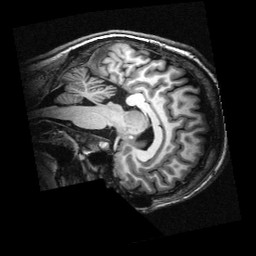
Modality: T1w
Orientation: sagittal
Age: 22
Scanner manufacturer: siemens
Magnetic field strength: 3 T
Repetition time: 2.3 s
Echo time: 0.00336 s